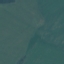
Land use / land cover: Pasture